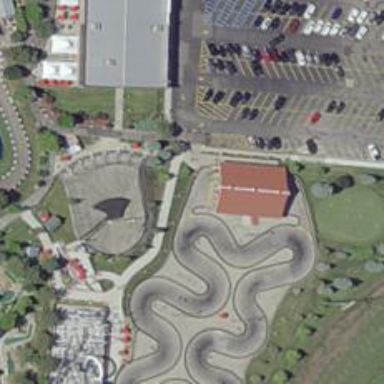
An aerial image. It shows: Karting raceway.